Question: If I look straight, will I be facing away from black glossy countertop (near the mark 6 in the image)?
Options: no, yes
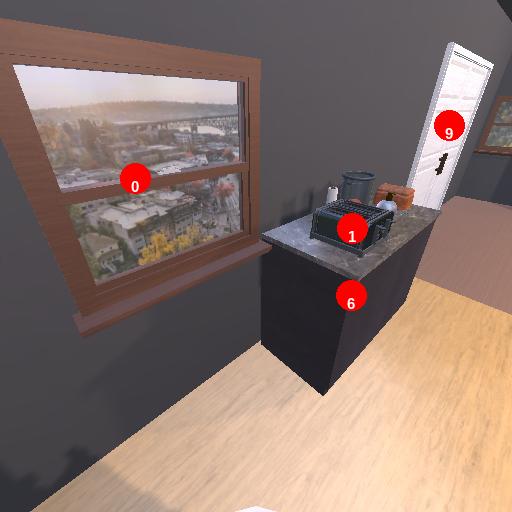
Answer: no